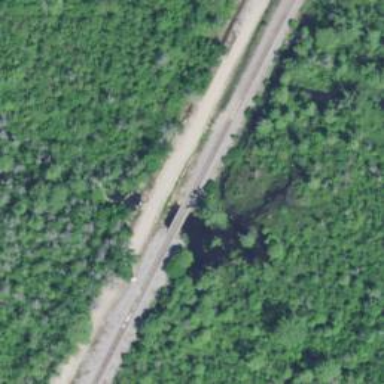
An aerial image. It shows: Culvert tunnel.